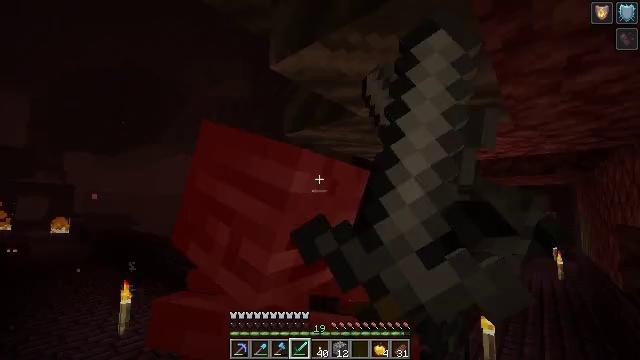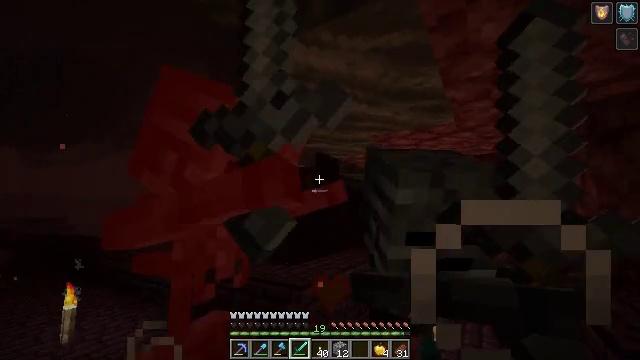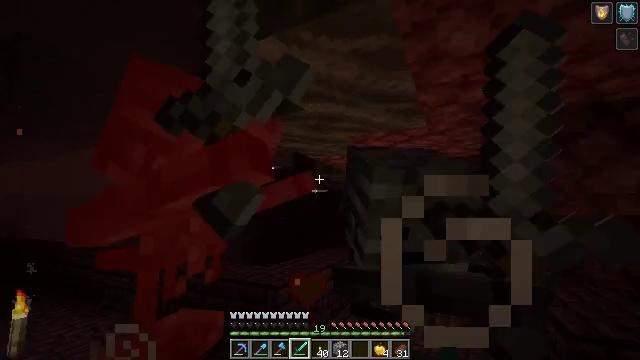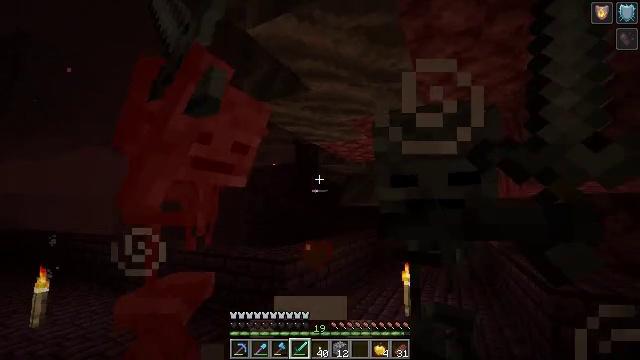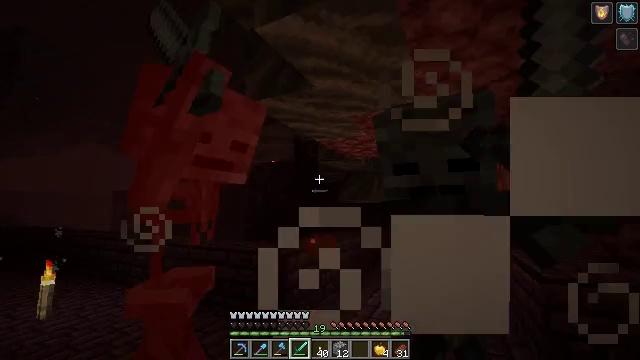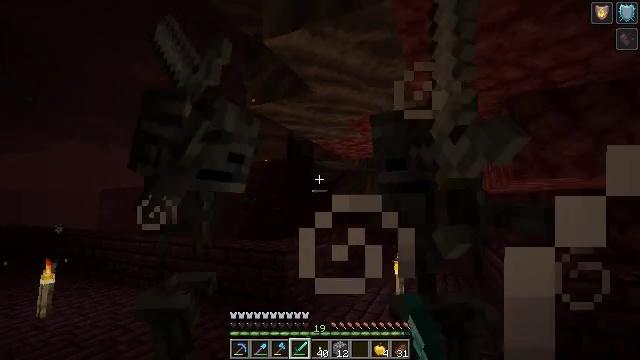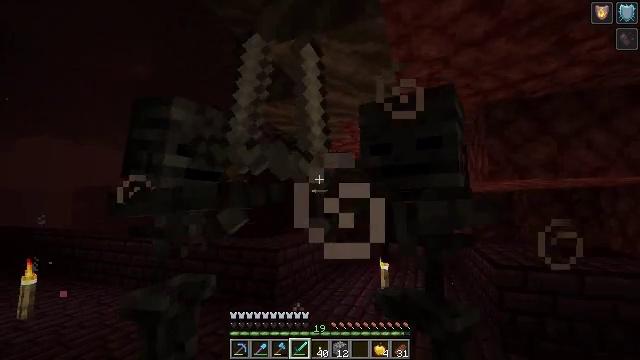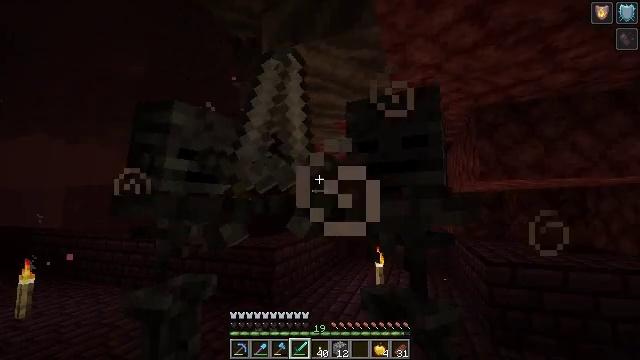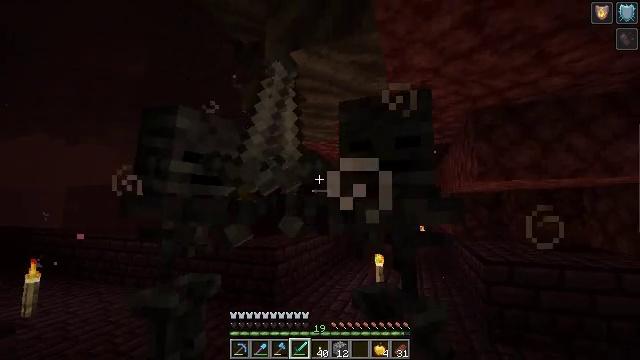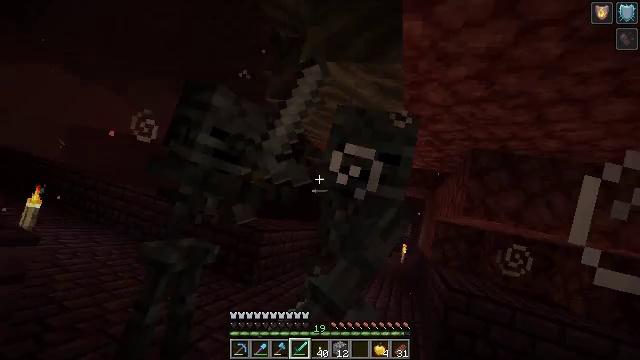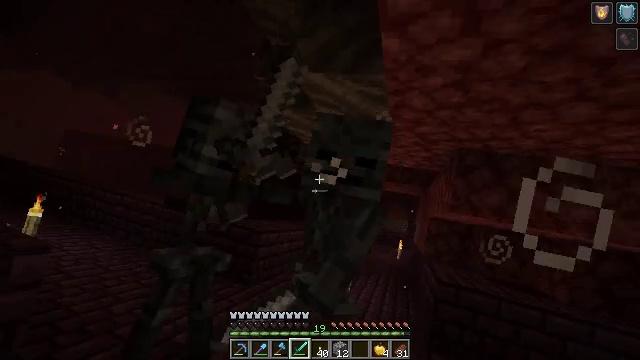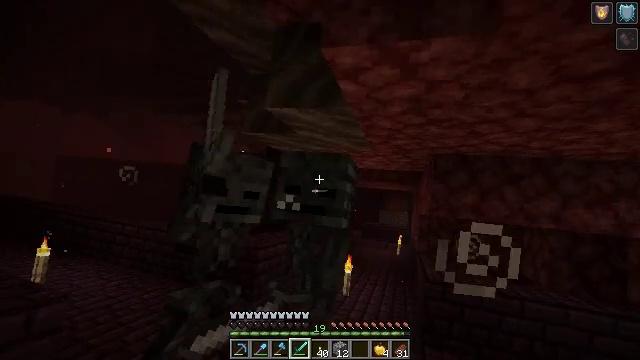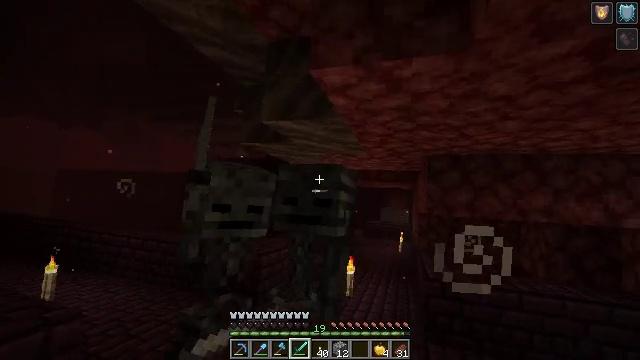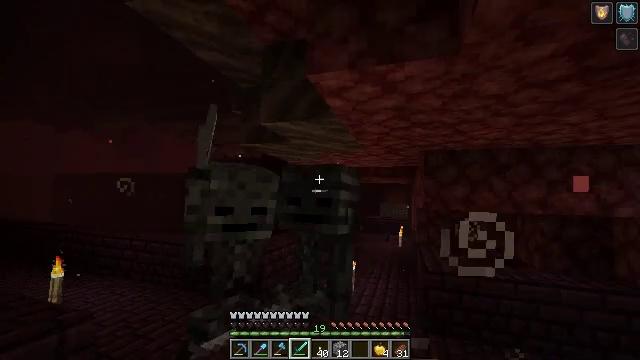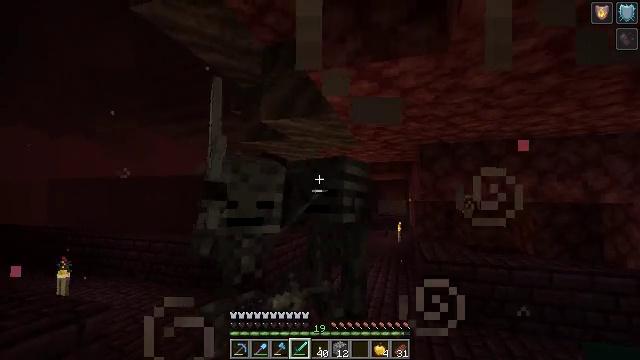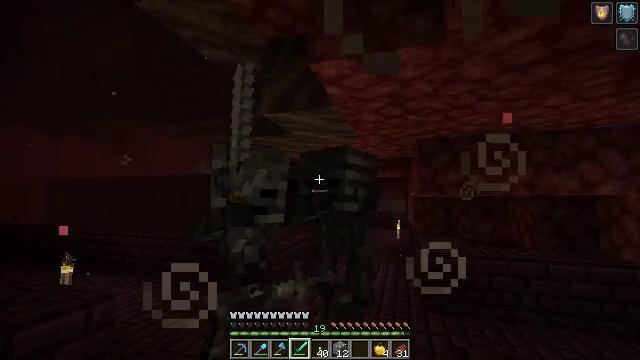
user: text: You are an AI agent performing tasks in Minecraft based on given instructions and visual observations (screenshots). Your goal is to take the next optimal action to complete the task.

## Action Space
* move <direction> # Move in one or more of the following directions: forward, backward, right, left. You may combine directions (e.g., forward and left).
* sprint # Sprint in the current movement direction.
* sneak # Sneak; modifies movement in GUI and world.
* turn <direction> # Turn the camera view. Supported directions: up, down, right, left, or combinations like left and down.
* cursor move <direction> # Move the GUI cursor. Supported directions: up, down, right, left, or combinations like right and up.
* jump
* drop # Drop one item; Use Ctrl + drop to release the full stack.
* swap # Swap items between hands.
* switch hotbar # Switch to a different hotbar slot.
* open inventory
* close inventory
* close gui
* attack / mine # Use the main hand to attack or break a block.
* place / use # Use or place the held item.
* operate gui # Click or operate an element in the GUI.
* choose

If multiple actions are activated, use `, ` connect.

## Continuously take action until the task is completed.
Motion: motion action
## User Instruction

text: Kill hostile mobs.
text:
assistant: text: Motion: move back and move left, turn right, attack / mine
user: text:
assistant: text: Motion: move back and move left, turn right
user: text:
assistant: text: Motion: move back and move left
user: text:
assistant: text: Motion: move back and move left, attack / mine
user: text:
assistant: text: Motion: turn right, attack / mine
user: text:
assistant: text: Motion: turn right
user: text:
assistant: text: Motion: move back, turn right, attack / mine
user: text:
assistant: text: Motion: move back, attack / mine
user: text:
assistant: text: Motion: move back, attack / mine
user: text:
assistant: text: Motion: move back, attack / mine
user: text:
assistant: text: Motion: attack / mine
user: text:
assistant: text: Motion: attack / mine
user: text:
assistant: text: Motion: attack / mine
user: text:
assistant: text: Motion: no_op
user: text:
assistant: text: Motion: attack / mine
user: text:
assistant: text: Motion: attack / mine
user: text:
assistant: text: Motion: move back and move left, attack / mine
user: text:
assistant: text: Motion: move back and move left, turn right
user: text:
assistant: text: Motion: move back and move left, turn right and down, attack / mine
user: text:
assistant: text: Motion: move back and move left, turn right and down, attack / mine
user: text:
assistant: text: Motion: move back and move left, turn right, attack / mine
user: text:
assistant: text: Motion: move left, turn right
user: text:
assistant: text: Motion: move left, turn right and down, attack / mine
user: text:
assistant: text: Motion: attack / mine